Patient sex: F
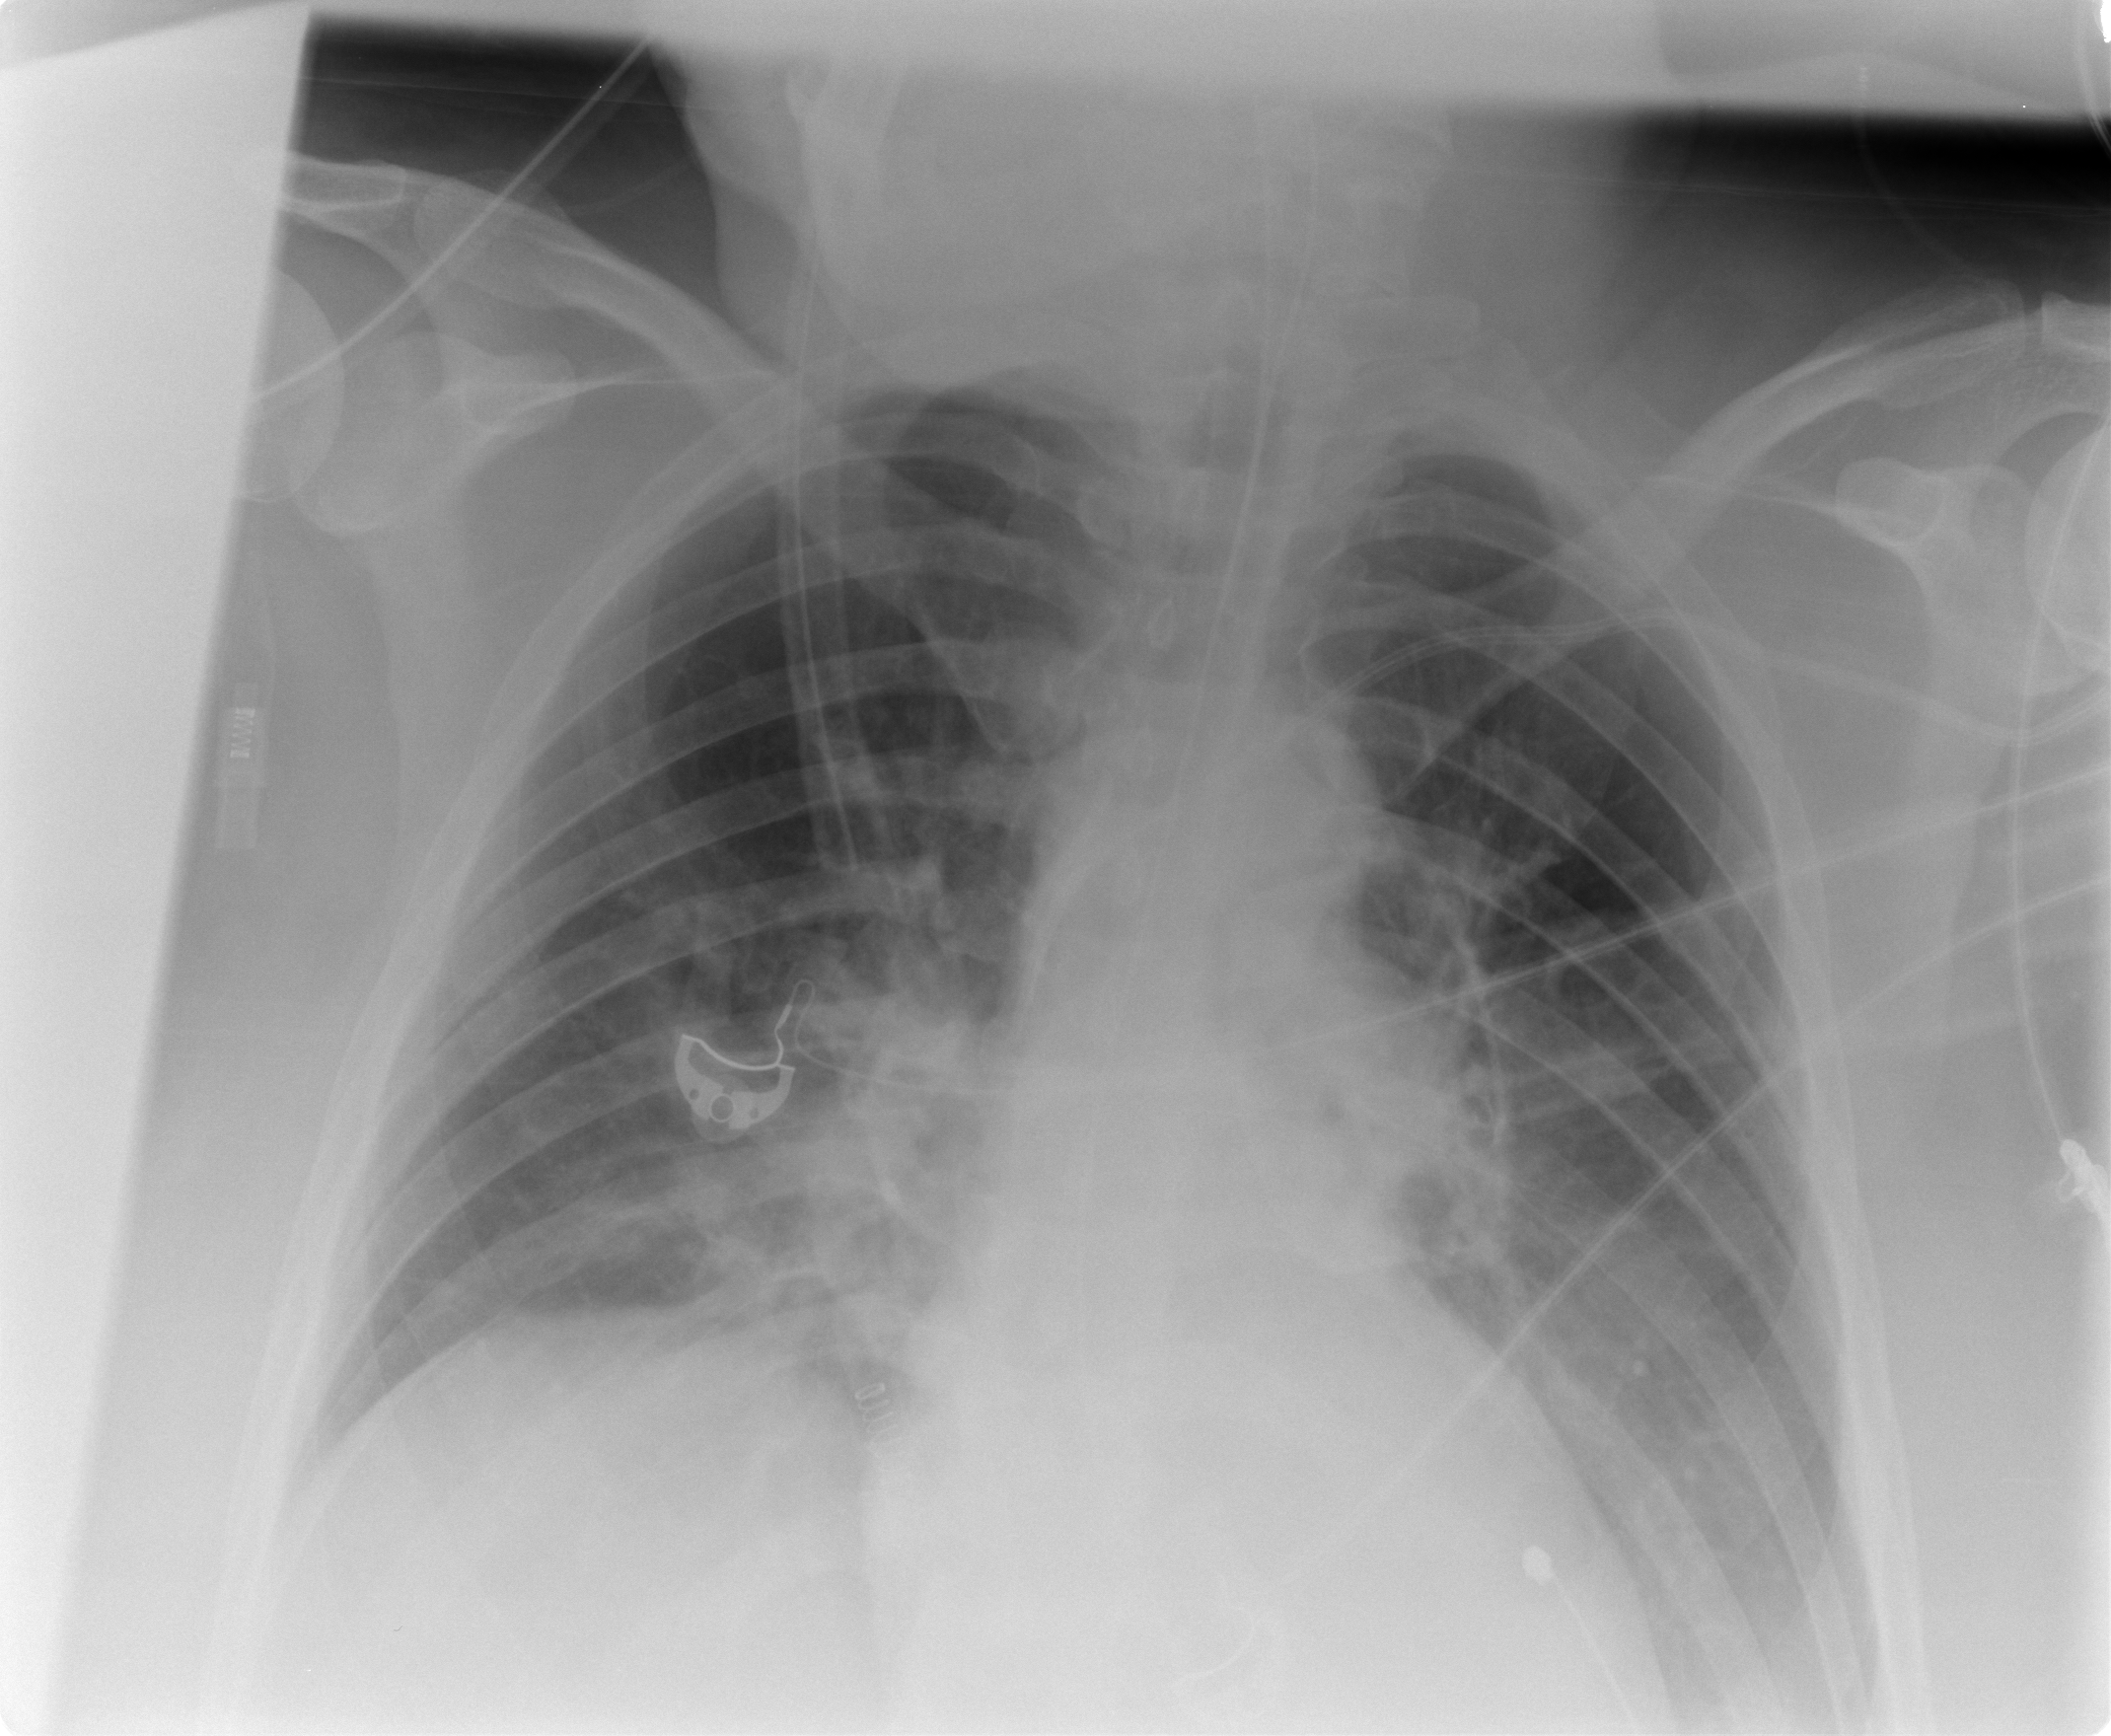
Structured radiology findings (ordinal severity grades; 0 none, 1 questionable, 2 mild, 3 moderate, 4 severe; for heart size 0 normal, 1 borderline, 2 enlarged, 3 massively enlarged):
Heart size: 2
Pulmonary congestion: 2
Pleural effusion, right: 2
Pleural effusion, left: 2
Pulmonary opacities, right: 0
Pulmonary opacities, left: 0
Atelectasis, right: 2
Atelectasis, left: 2